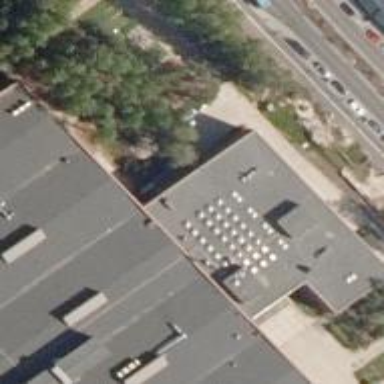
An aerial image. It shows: Kindergarten.